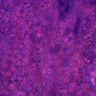
Metastatic tissue present: no